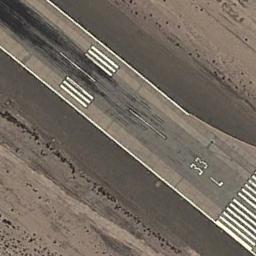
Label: runway